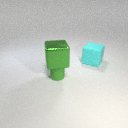
large green metal cube above small green rubber cylinder